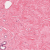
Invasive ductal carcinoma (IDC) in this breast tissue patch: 0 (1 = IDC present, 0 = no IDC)